Question: I'm starting automation with Selenium, it's the very first time im doing it alone and i can't find the correct code for a dropdown list here <URL>
at the end there is a "State and City list".. for state you have to click on "Select State" then it gives you the options so then you have to click on the option wanted.
This is my code, I've tried different options but this is the closest one to get a correct working of the code (but it's still not doing what it needs to be done)
I know it cant be done with a Select since it's a div and I can only use:
'''
driver.findElement()
'''
Code trials:
'''
//Select state and city
driver.findElement(By.id("state")).click();
driver.findElement(By.xpath("//body/div/div/div/div/div/div/form/div[10]/div[2]/div[1]/div[1]/div[1]/div[1]")).click();
'''
Image A:
<URL>
Image B:

Image C:
<URL>
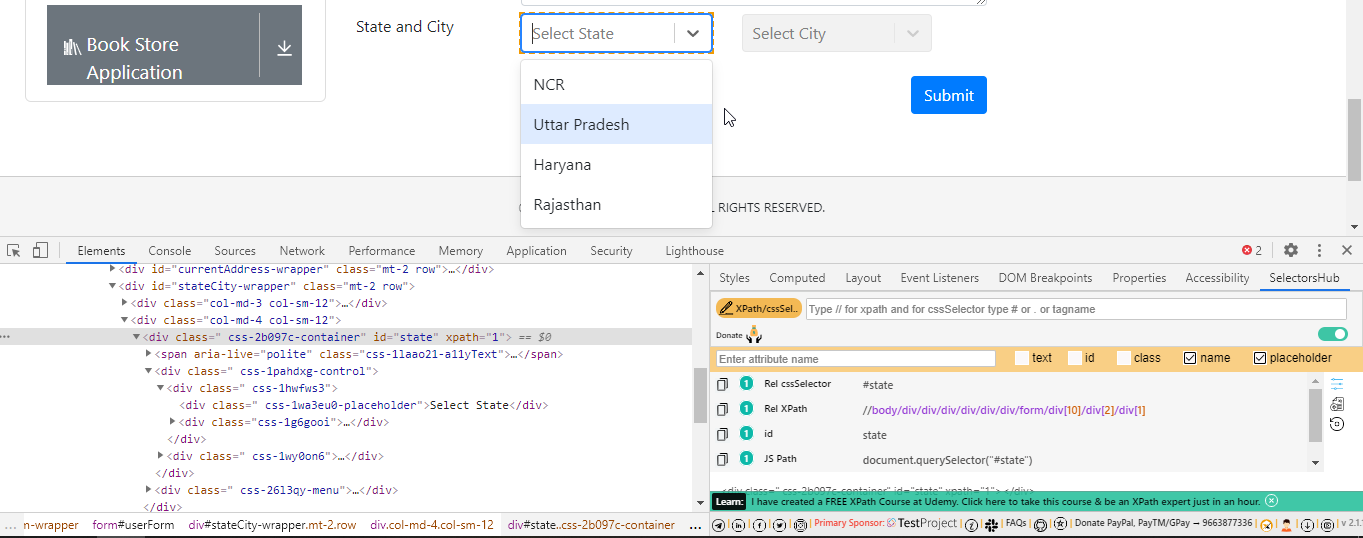
Answer: The <URL>:
'''
driver.get("https://demoqa.com/automation-practice-form");
((JavascriptExecutor)driver).executeScript("return arguments[0].scrollIntoView(true);", new WebDriverWait(driver, 20).until(ExpectedConditions.elementToBeClickable(By.cssSelector("div#state div[class$='placeholder']"))));
new WebDriverWait(driver, 20).until(ExpectedConditions.elementToBeClickable(By.cssSelector("div#state div[class$='placeholder']"))).click();
new WebDriverWait(driver, 20).until(ExpectedConditions.elementToBeClickable(By.xpath("//*[contains(., 'Uttar Pradesh')]"))).click();
'''
---
## References
You can find a couple of relevant detailed discussions in:
- <URL>